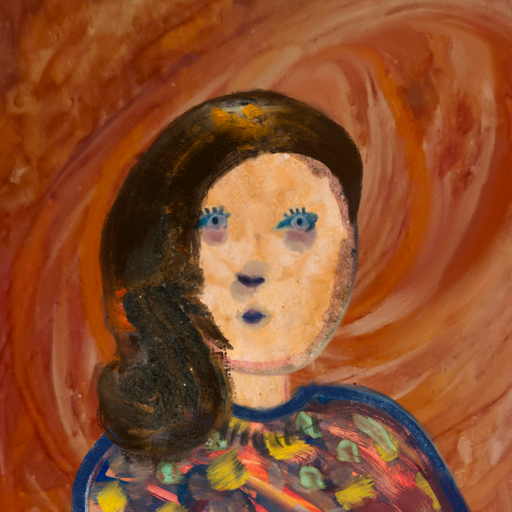
Background: Pious_Lady, Head And Neck Front: Childish, Face Front: Hill_Girl, Bust: Mother_And_Son_Mother, Hair Front: Gypsy_Queen, Head Accessory: Blank, Second Necklace: Blank, Necklace: In_The_Sun, Baby: Blank